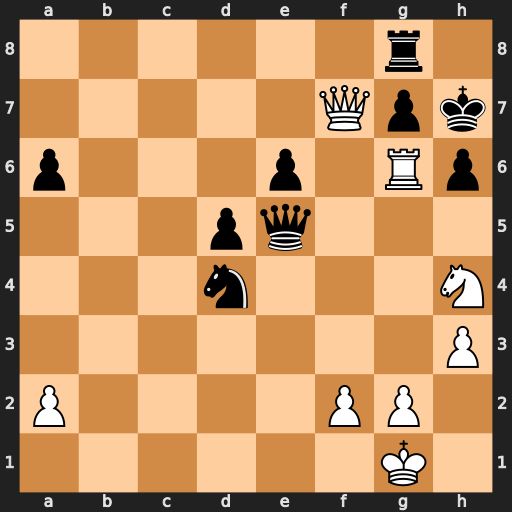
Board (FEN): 6r1/5Qpk/p3p1Rp/3pq3/3n3N/7P/P4PP1/6K1
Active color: w
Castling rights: -
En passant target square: -
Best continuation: Rxh6+ Kxh6 Qg6#